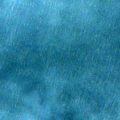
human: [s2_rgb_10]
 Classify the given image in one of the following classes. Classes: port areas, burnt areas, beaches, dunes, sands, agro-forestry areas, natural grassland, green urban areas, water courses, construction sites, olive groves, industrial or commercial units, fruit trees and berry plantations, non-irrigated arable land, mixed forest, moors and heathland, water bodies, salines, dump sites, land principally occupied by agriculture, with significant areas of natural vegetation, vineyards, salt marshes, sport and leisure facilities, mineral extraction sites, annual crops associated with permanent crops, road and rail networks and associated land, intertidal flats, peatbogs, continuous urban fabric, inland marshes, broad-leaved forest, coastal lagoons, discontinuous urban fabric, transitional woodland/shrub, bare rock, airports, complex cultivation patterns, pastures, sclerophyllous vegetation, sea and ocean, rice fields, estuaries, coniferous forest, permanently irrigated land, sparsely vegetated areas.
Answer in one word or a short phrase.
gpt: sea and ocean